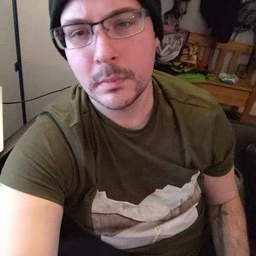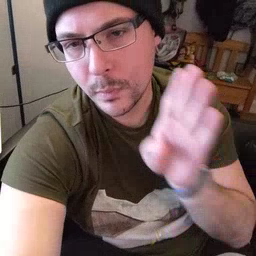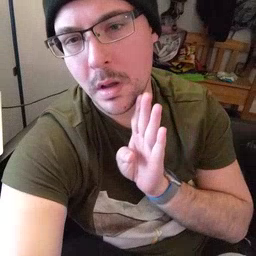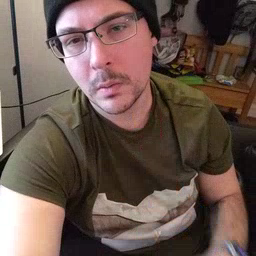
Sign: brown